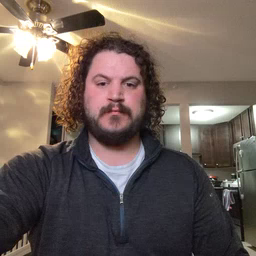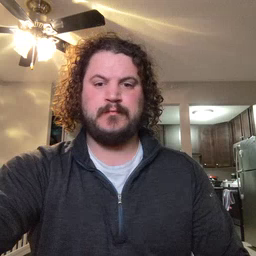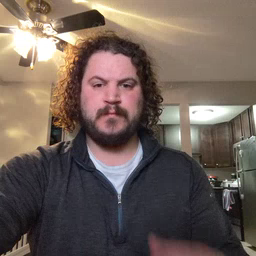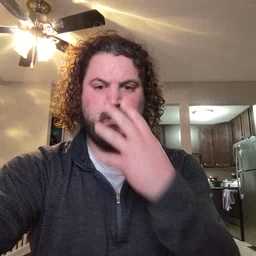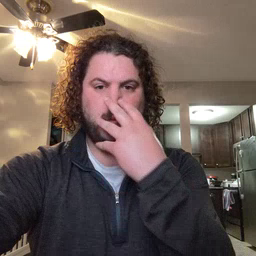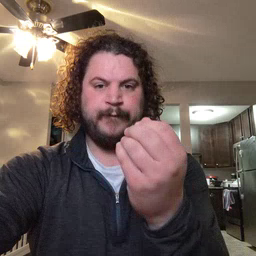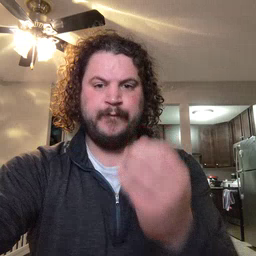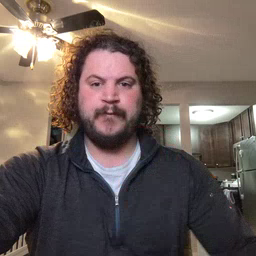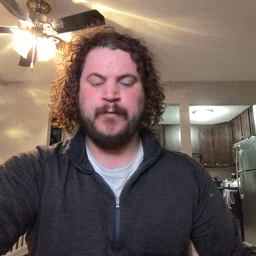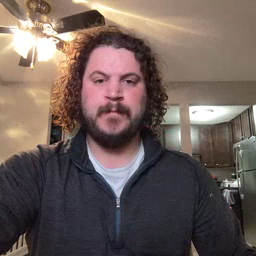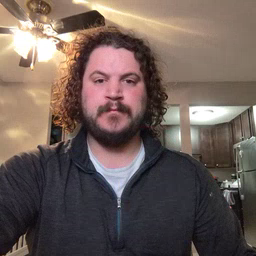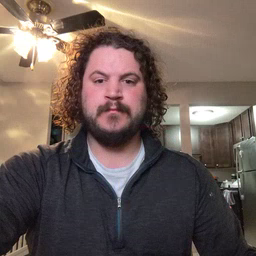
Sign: wolf